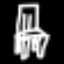
Label: chair